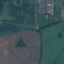
Land use / land cover: Pasture